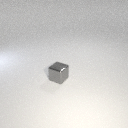
small gray metal cube